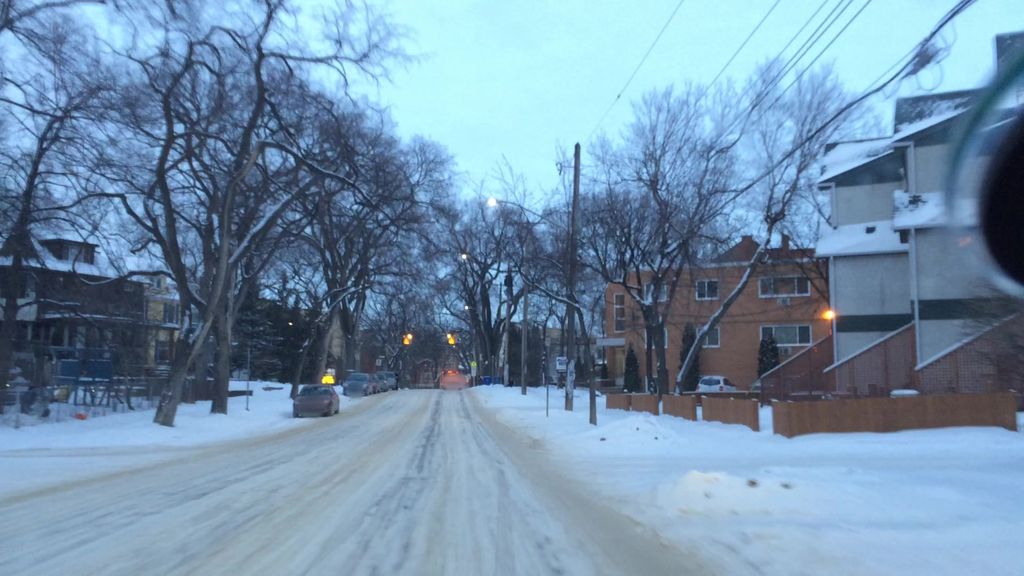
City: winnipeg